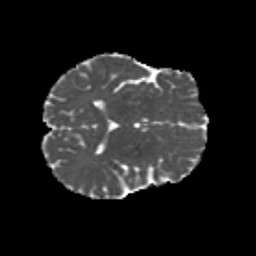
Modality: MD
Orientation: axial
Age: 30
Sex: male
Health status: healthy
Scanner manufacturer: siemens
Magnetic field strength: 3 T
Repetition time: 8.6 s
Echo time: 0.095 s